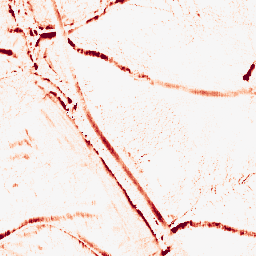
Category: morphological
Decomposition family: morphological_ellipse
Decomposition parameters: operation: opening
width: 10
height: 5
Upsampling method: bicubic
Upsampling parameters: scale: 2
Upsampling scale: 2